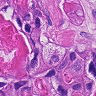
Metastatic tissue present: yes